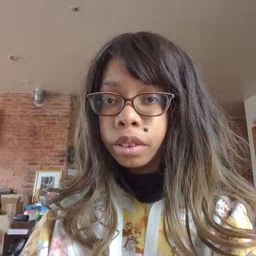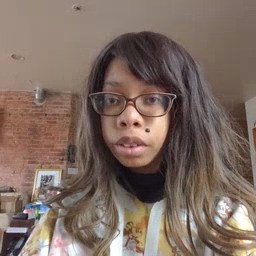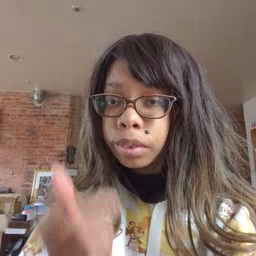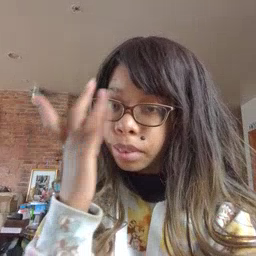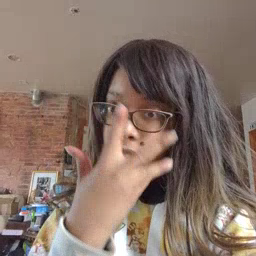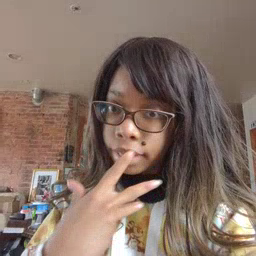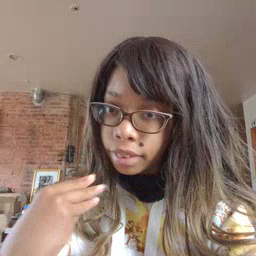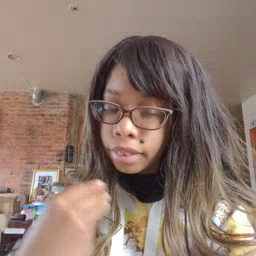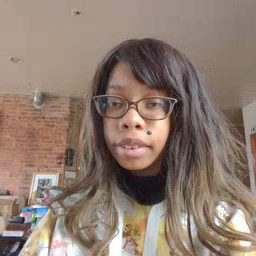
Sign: pretty